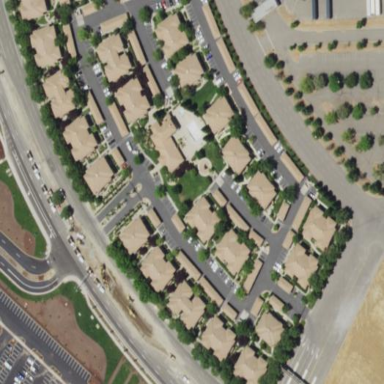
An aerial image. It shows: Condominium within residential area.